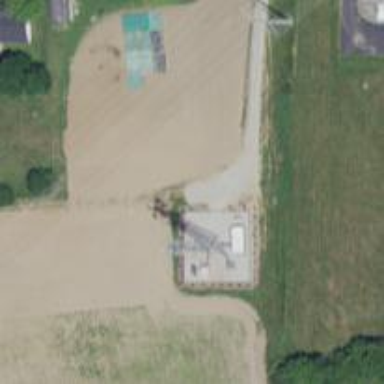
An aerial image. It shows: Mast tower used for communication.